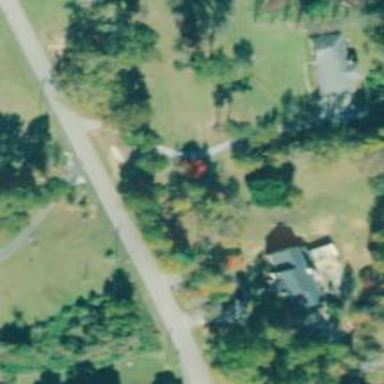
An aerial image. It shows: Driveway.